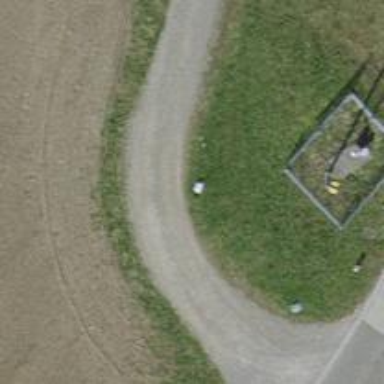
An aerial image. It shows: Track with compacted grade2 surface.